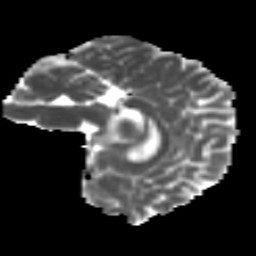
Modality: MD
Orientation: sagittal
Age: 16
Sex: male
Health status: ill
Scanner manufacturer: ge
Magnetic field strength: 3 T
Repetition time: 7.031 s
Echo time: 0.0835 s